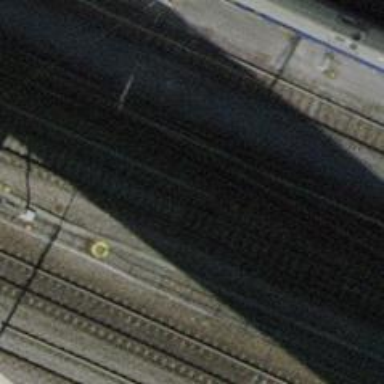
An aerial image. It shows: Railway yard with electrified tracks and single track.